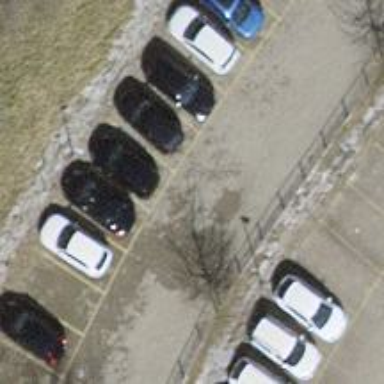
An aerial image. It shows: Parking aisle designated as service road.